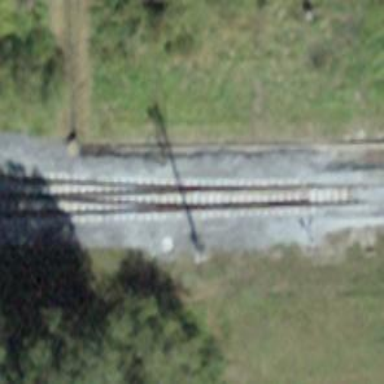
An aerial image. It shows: Railway switch.